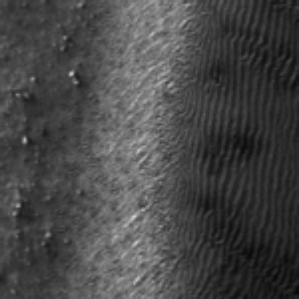
Label: frost